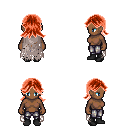
a pixel art fantasy rpg character, female body template, human, dark skin, gray tattered cape, metal pants, red loose hair, black shoes, four views (front, back, left, right), 2x2 character sprite sheet, small pixel art, hard edges, no anti-aliasing